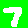
Digit: 7